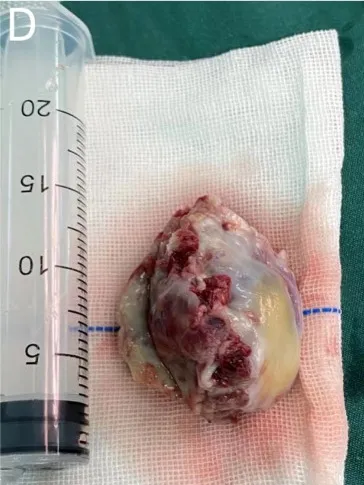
During the operation, a tumor protrusion of approximately 10 * 15 mm was evident on the surface of the right atrium. The tumor morphology was considered for atrial sarcoma diagnosis (D, E).
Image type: medical_photograph (other_medical_photograph)